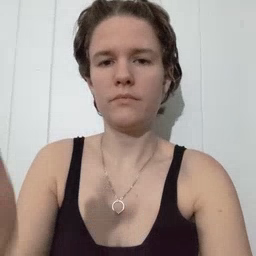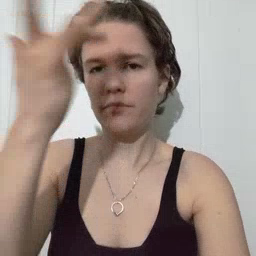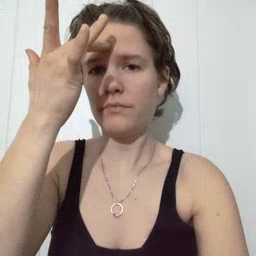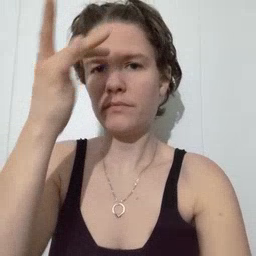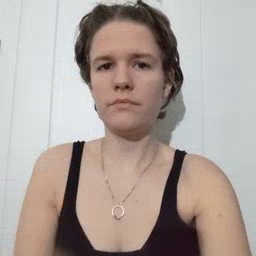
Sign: sick